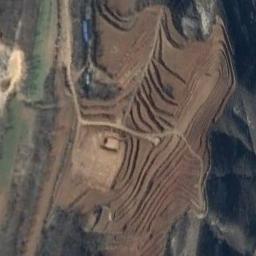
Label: terrace